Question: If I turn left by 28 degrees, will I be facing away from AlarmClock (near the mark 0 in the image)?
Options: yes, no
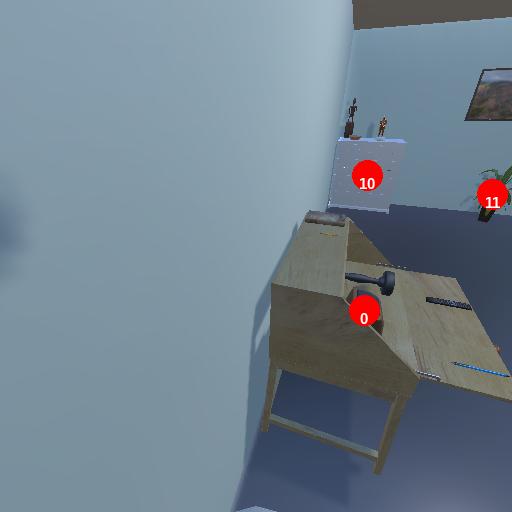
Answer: yes